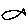
Label: fish